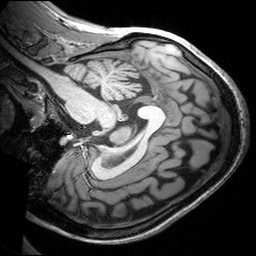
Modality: T1w
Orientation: sagittal
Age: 30
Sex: female
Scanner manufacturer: siemens
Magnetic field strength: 3 T
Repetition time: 2.53 s
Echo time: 0.00299 s